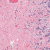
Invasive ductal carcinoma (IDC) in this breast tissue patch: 1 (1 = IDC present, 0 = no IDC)